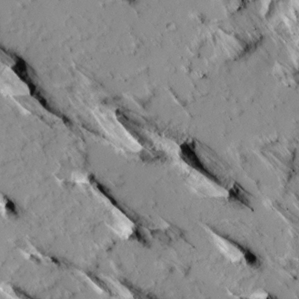
Label: non_frost